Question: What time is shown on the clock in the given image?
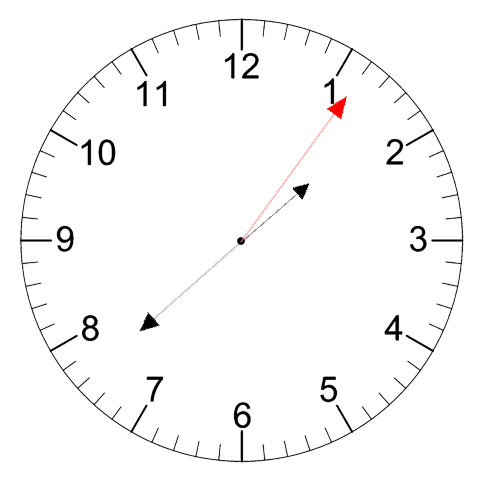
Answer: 01:38:06